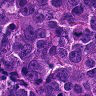
Metastatic tissue present: yes